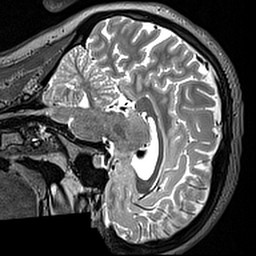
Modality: T2w
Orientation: sagittal
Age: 20
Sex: female
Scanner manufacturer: siemens
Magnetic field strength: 3 T
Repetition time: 3.2 s
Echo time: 0.567 s